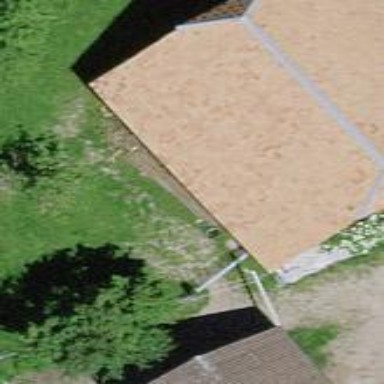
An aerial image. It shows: Barn.